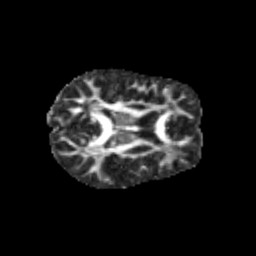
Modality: FA
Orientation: axial
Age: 10
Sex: female
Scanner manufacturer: siemens
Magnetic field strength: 3 T
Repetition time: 3.8 s
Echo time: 0.07 s